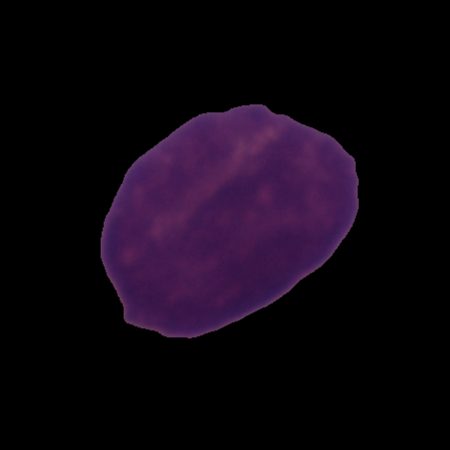
Label: healthy